Interaction volume radius: 10 \u00c5
Interaction volume height: 10 \u00c5
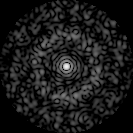
Disorder parameter: 0.8673